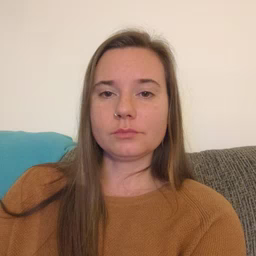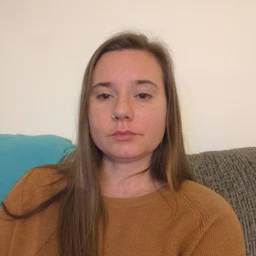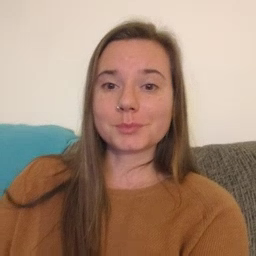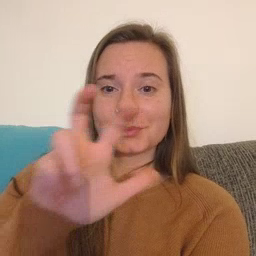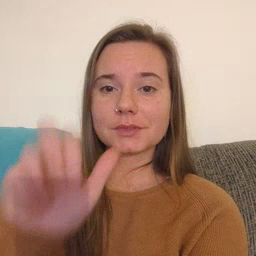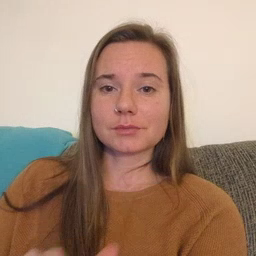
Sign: pizza